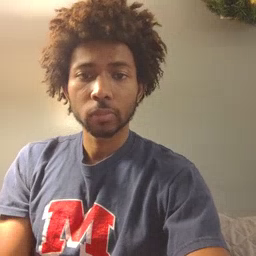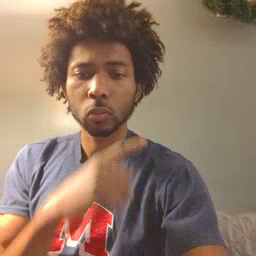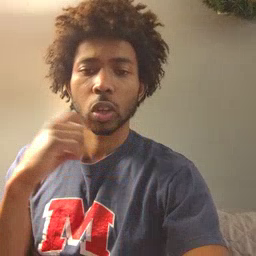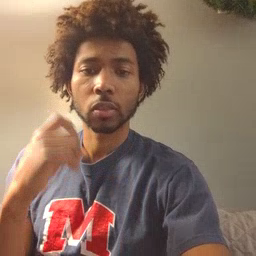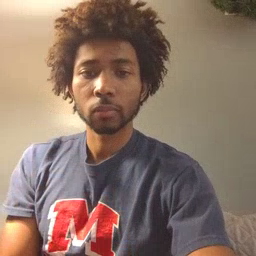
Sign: dry